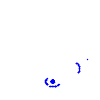
Particle: kaon